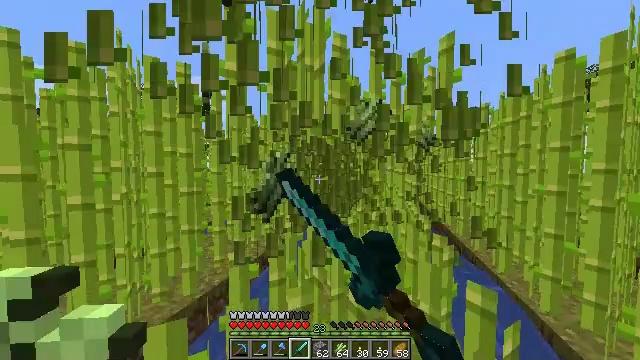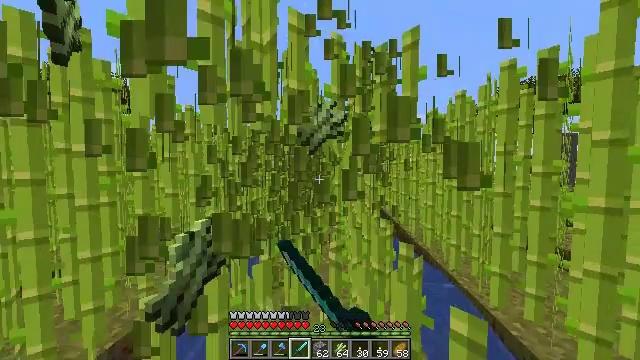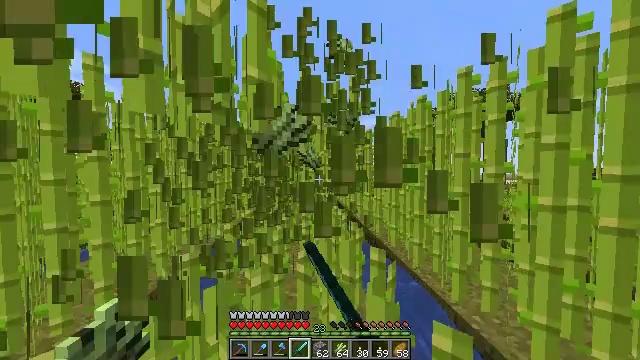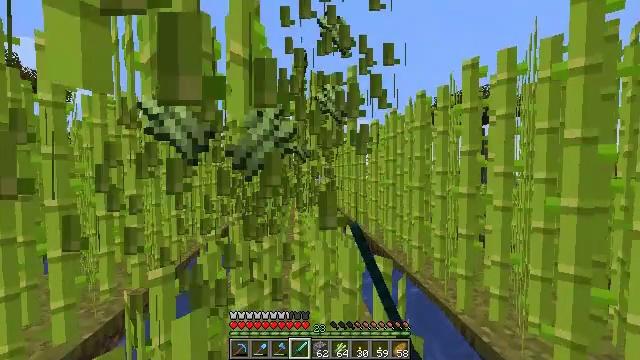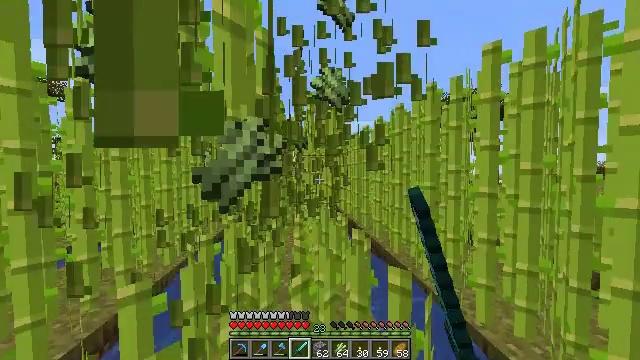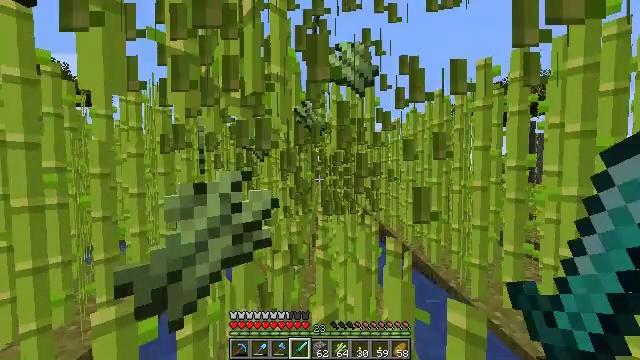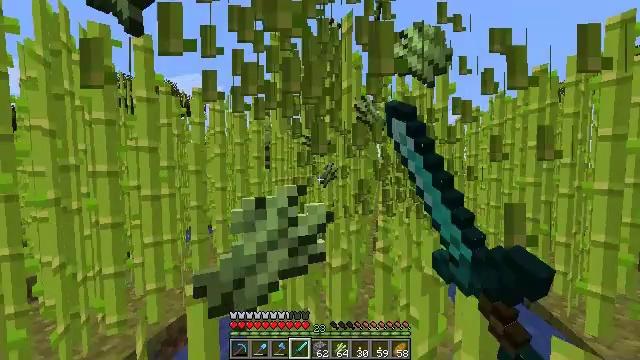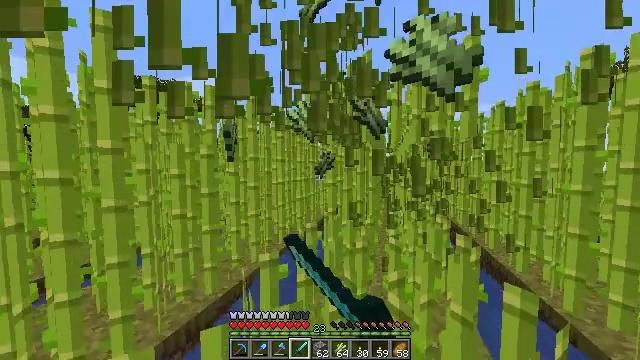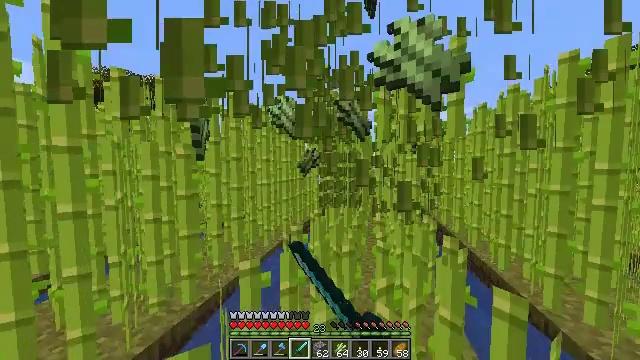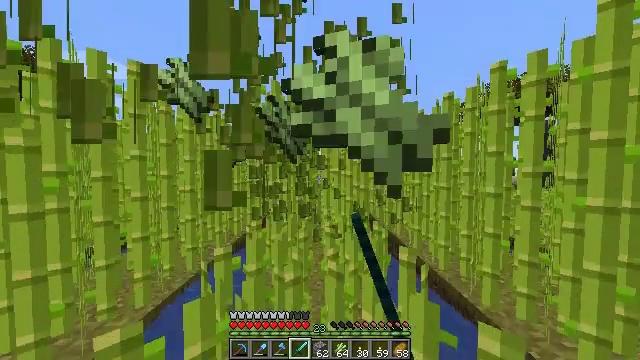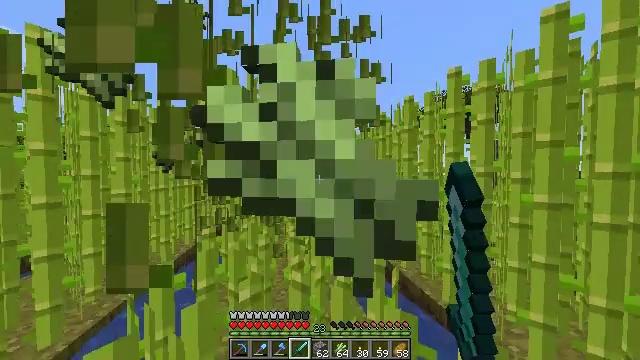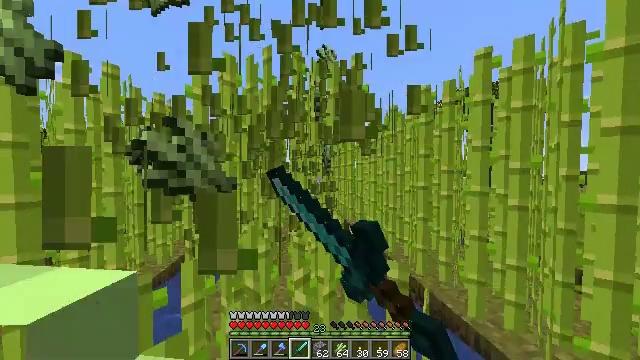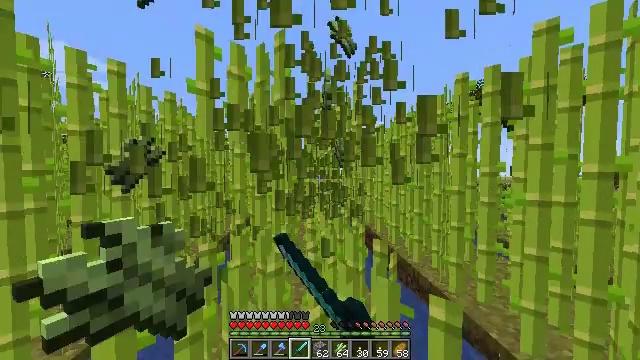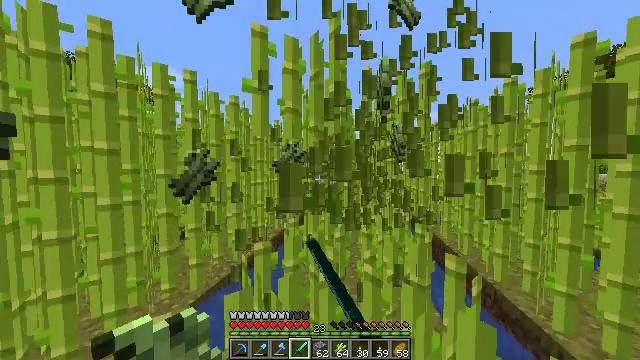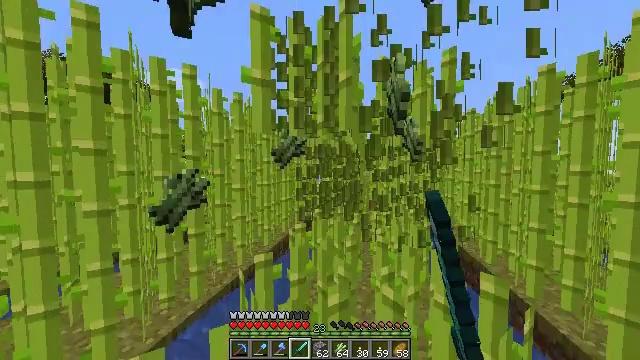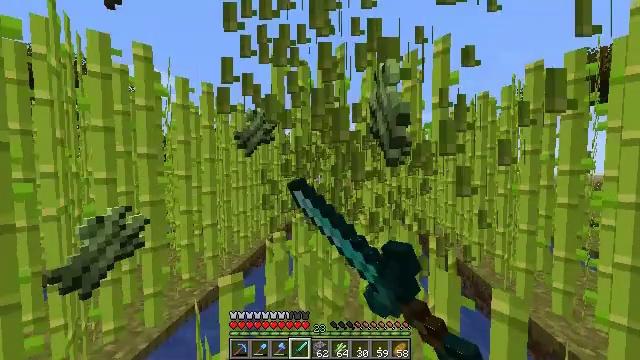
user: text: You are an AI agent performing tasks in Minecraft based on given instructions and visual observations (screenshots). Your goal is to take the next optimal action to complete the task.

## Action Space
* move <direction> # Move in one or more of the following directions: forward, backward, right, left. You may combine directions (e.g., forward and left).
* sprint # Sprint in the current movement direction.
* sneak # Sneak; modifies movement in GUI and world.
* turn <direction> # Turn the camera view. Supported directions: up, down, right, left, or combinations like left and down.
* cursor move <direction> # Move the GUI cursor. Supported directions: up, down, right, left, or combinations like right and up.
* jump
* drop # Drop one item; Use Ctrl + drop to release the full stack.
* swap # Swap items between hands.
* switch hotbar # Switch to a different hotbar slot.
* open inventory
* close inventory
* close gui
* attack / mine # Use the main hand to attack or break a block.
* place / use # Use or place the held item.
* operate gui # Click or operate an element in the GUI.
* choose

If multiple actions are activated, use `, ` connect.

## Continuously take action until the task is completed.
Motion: motion action
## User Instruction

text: Cut down the sugar cane stalks.
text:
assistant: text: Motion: move forward, sprint, turn right, attack / mine
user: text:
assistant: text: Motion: move forward, sprint, turn right, attack / mine
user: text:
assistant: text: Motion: move forward, sprint, turn right, attack / mine
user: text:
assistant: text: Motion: move forward, sprint, attack / mine
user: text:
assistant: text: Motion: move forward, sprint, turn left, attack / mine
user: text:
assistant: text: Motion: move forward, sprint, turn left, attack / mine
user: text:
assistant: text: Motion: move forward, sprint, turn left, attack / mine
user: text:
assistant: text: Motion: move forward, sprint, turn right, attack / mine
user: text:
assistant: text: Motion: move forward, sprint, turn right, attack / mine
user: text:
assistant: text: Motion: move forward, sprint, turn right, attack / mine
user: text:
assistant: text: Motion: move forward, sprint, turn left, attack / mine
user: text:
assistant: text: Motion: move forward, sprint, turn left, attack / mine
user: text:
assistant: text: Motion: move forward, sprint, turn left, attack / mine
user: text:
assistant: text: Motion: move forward, sprint, turn left, attack / mine
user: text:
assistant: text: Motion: move forward, sprint, turn right, attack / mine
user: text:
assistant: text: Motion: move forward, sprint, turn right and up, attack / mine
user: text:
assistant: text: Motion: move forward, sprint, turn right, attack / mine
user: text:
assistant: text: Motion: move forward, sprint, turn left, attack / mine
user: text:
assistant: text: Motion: move forward, sprint, turn left, attack / mine
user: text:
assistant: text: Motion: move forward, sprint, turn left, attack / mine
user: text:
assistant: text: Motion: move forward, sprint, turn right, attack / mine
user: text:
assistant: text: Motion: move forward, sprint, turn right, attack / mine
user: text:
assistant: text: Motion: move forward, sprint, turn right, attack / mine
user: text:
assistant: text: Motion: move forward, sprint, turn left, attack / mine
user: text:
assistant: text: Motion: move forward, sprint, turn left, attack / mine
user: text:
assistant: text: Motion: move forward, sprint, turn left, attack / mine
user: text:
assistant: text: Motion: move forward, sprint, turn right, attack / mine
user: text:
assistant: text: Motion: move forward, sprint, turn right, attack / mine
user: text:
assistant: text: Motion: move forward, sprint, turn right, attack / mine
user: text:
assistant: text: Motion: move forward, sprint, turn left, attack / mine